Field crop: maize
Growth stage: 1
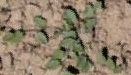
Species: convolvulus